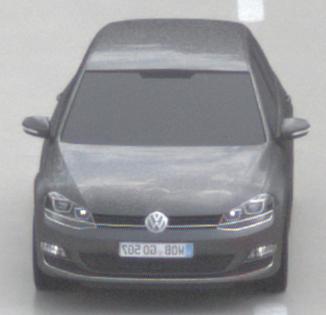
Make: VW
Model: Golf 1.2 TSI BMT
Detailed model: Golf (VII)
Model produced from: 2012/11
Model produced until: 2014/05
Doors: 3
Color: gray
Road condition: wet road
Daytime: morning or afternoon
Contrast: low contrast